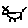
Label: cat